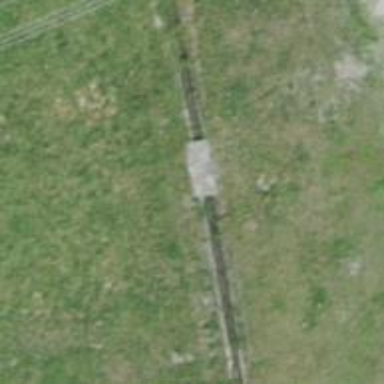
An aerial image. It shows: Culvert tunnel passing through ditch.